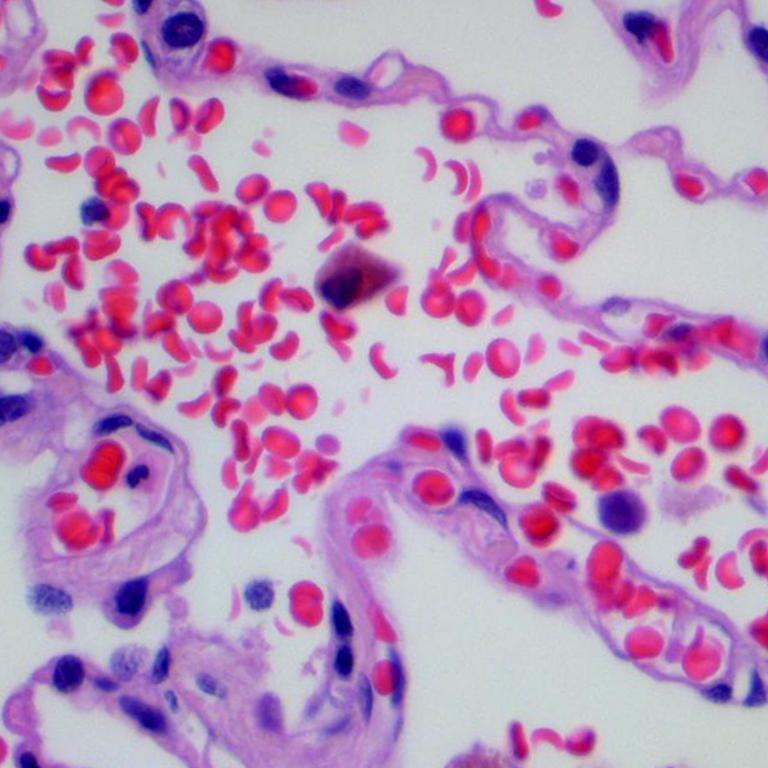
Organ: lung
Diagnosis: benign